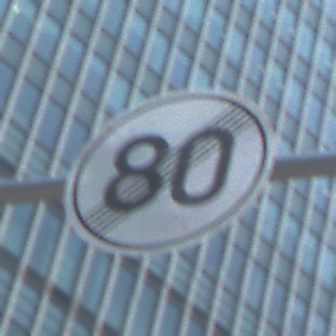
Verkehrszeichen: EndeGeschwindigkeit80
Umgebung: Outdoor, Urban
Tageszeit: MorningAfternoon
Wetter: PartlyCloudy
Licht: Natural
Jahreszeit: NotSpecified
Kontrast: LowContrast